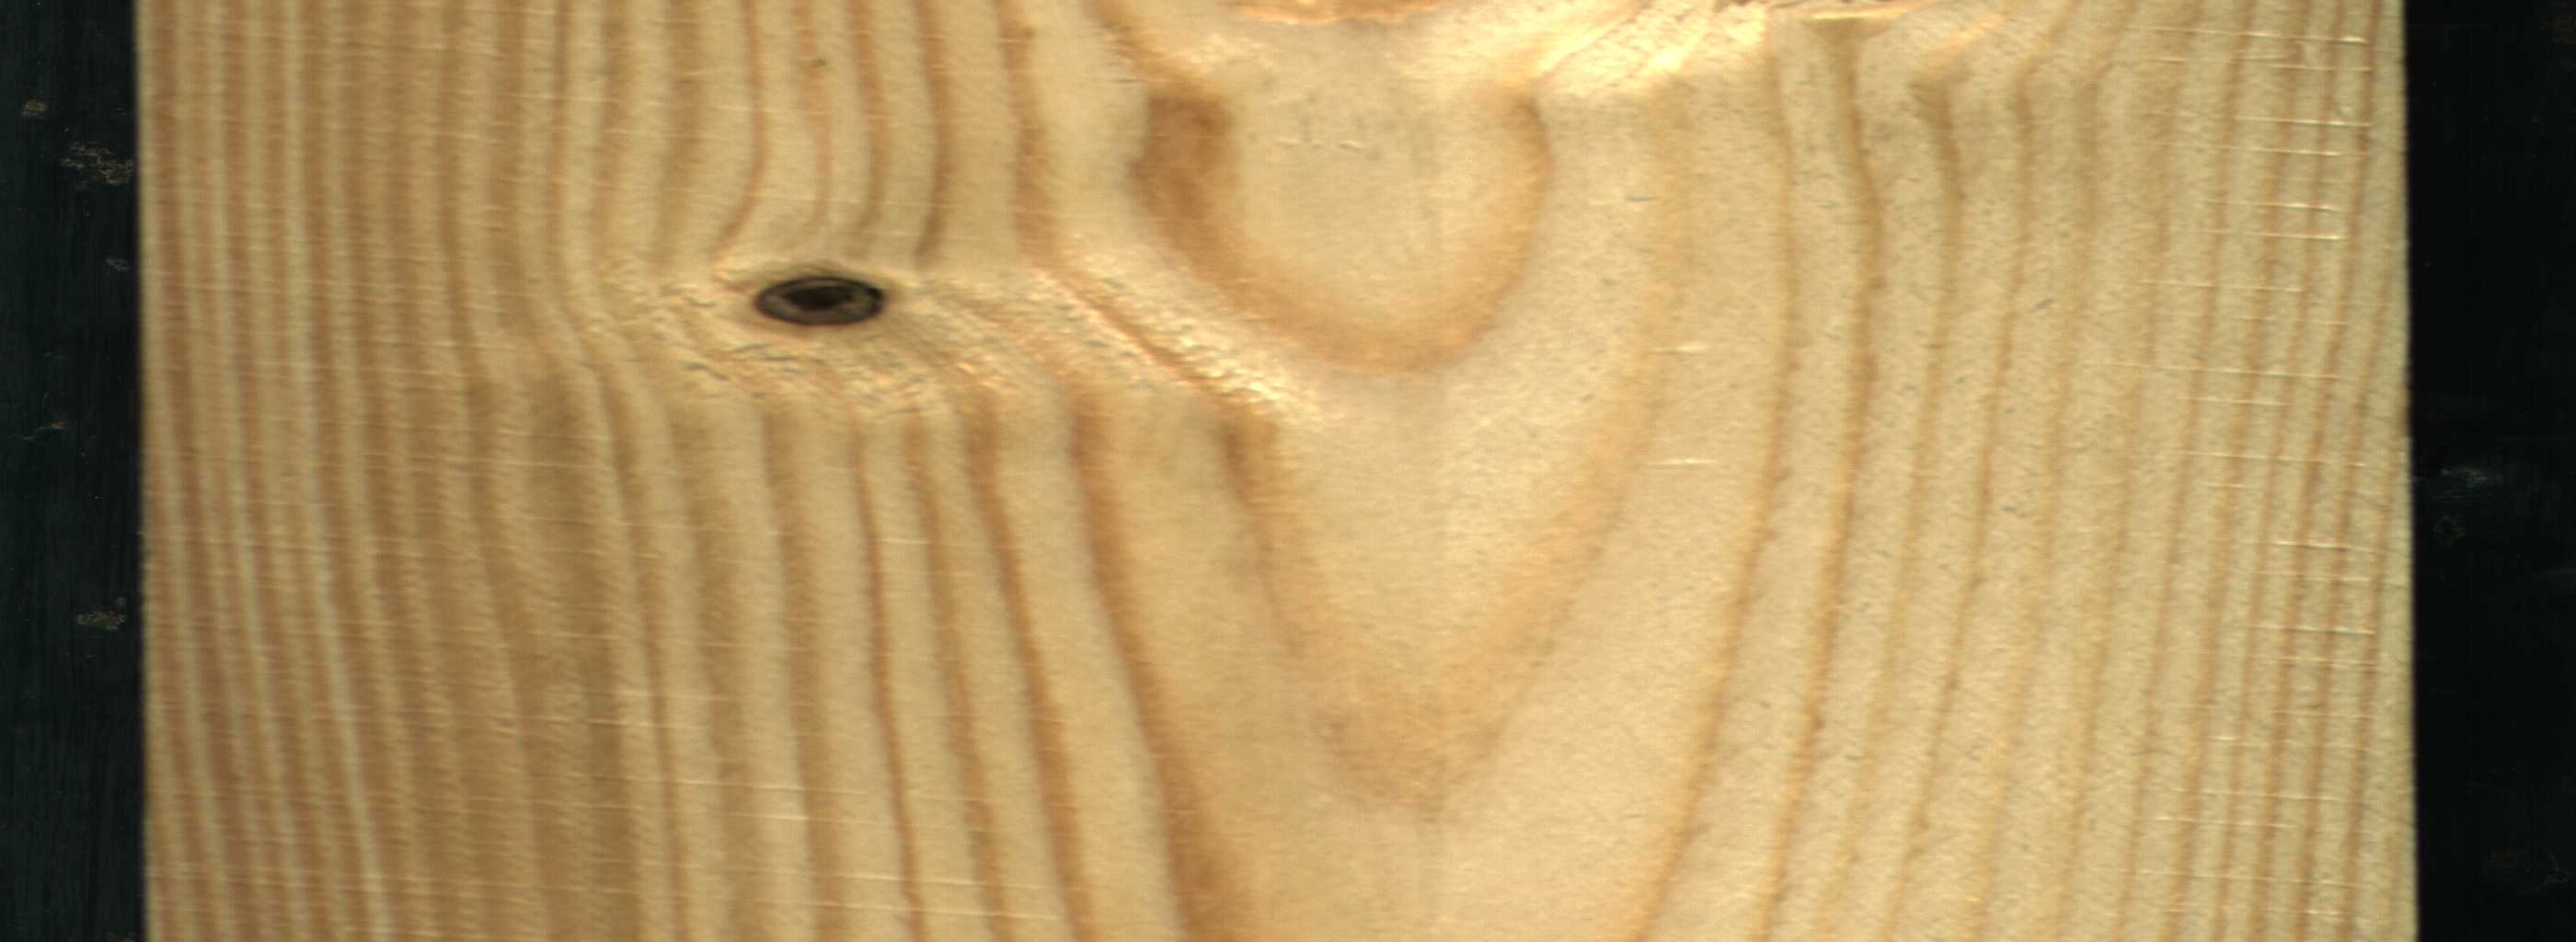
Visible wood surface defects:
Dead_Knot